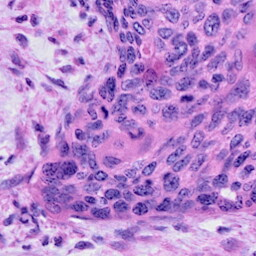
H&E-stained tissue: Cervix